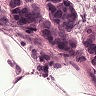
Metastatic tissue present: yes